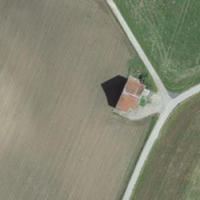
EUNIS habitat code: 25
Species observed at this site:
Mercurialis perennis